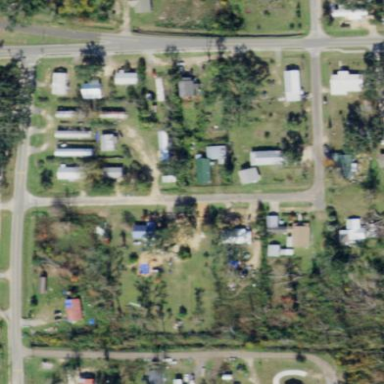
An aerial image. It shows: Residential area known as trailer park.